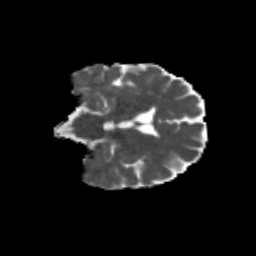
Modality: MD
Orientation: coronal
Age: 50
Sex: female
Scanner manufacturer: siemens
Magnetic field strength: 3 T
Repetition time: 4.71 s
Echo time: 0.0906 s